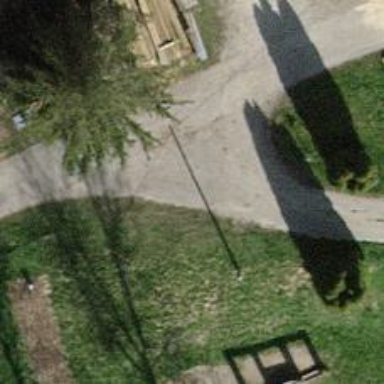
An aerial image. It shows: Concrete driveway.